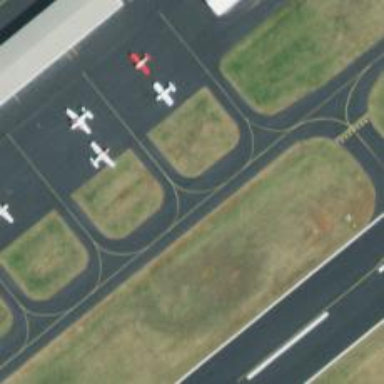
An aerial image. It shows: Image of taxiway at airport.